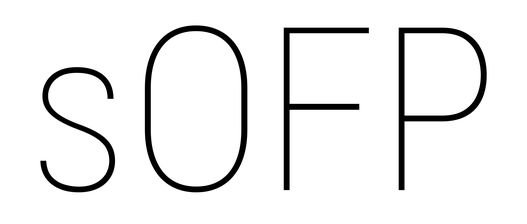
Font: Roboto_Condensed_Thin